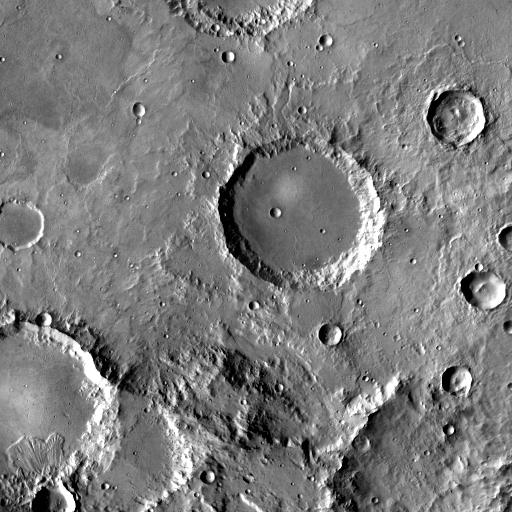
Crater classes present: Background, Other, Layered, Buried, Secondary